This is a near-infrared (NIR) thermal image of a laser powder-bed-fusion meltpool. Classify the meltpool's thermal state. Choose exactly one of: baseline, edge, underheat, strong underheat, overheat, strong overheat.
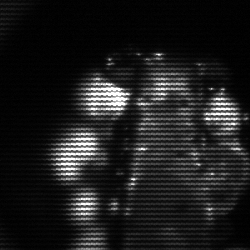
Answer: baseline